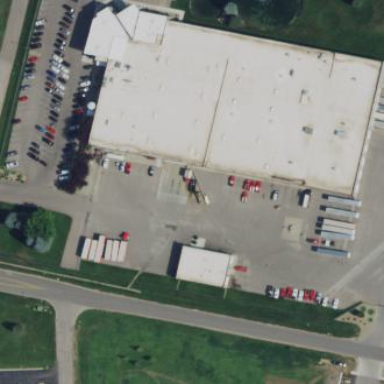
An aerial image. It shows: Industrial building.